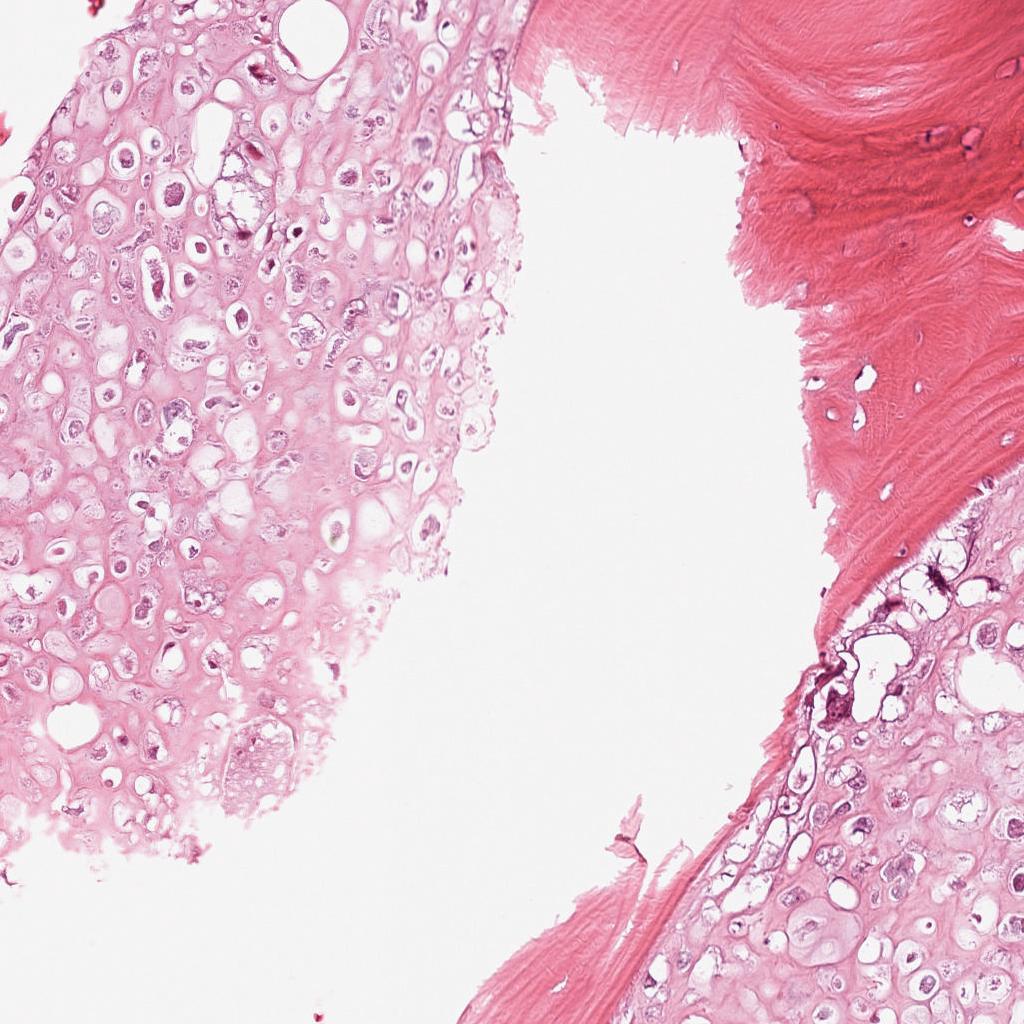
Label: Viable